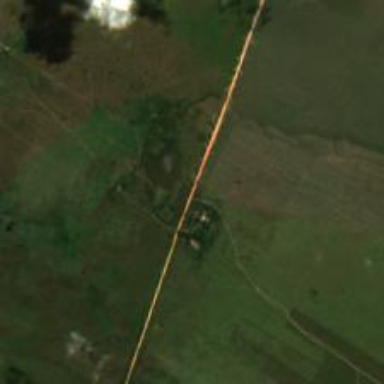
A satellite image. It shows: Trunk highway.